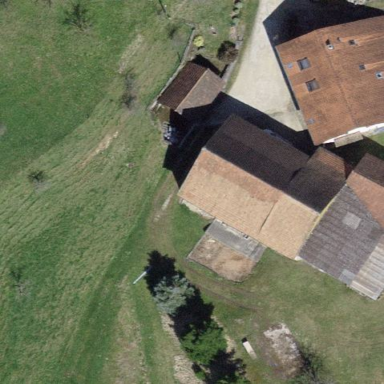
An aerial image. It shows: Building with tile roof.